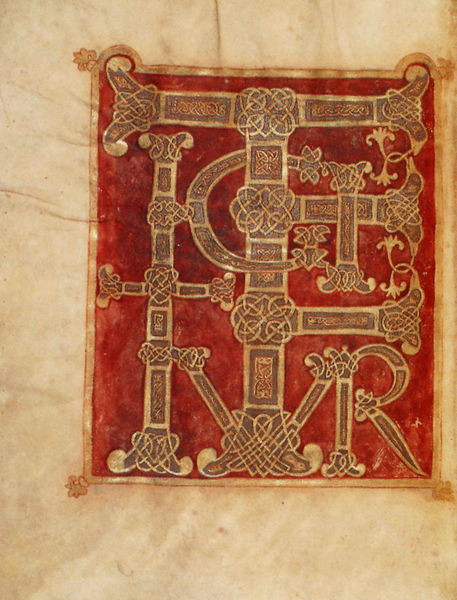
Titel: Sakramentar - Fragment und Evangelistar
Standort: Herkunftsort: Corvey (EU - D - Nds); Herkunftsort: Reichenau (EU - D - BW)
Institution: Leipzig, Universitätbibliothek
Schlagwörter: symbol, zeichen, rot, muster, bibel, kirche, gold, stoff, schwung, schrift, papier, schriftzug, laken, buch, rechteck, seite, initiale, kunst, ranke, pergament, wappen, miniatur, papyrus, keltisch, irisch, weißer hintergrund, t, r, i, c, siegl, verflixte worte